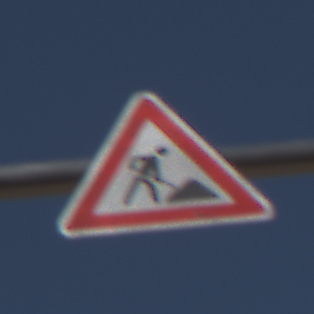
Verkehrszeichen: Arbeitsstelle
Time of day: MorningAfternoon
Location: Outdoor (Nature)
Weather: Clear
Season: NotSpecified
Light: Natural